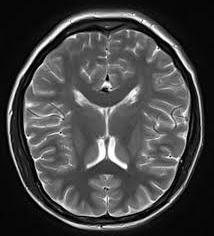
Label: notumor